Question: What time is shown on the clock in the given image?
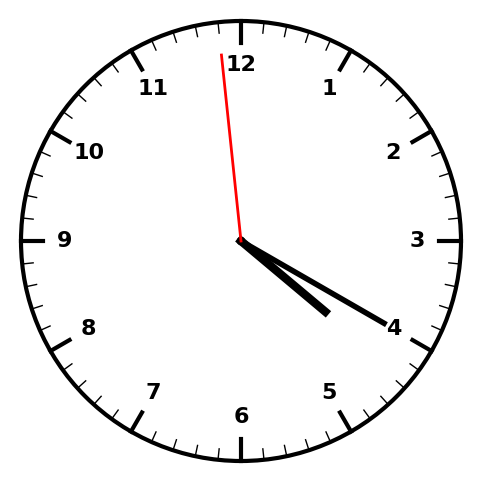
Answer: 04:19:59